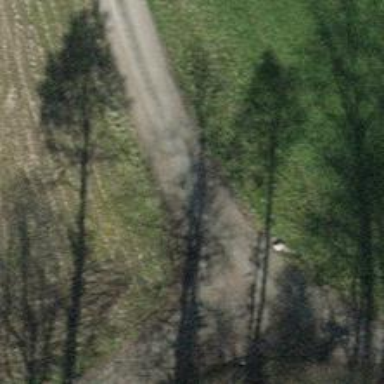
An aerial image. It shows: Gravel track with grade2 quality.